Field crop: tomato
Growth stage: 2
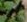
Species: solanum